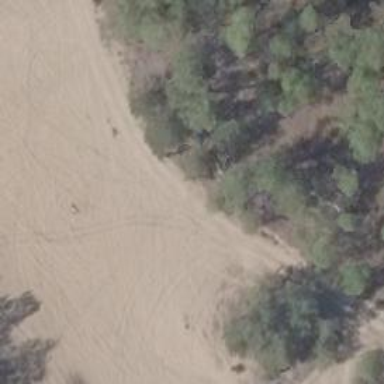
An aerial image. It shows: Sandy track with grade 4 tracktype.